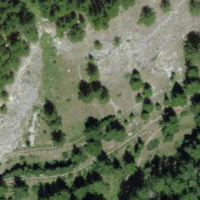
EUNIS habitat code: 26
Species observed at this site:
Lactuca perennis
Neotinea ustulata